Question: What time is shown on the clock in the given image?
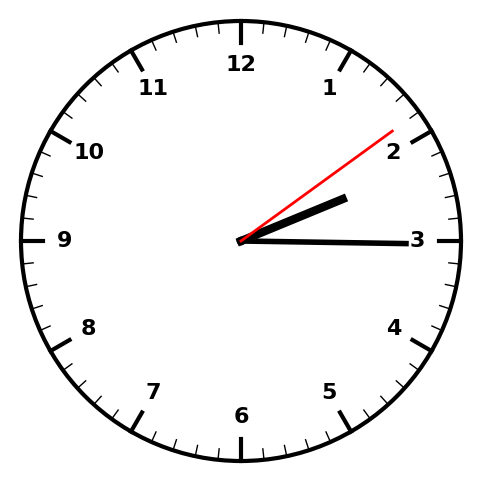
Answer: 02:15:09